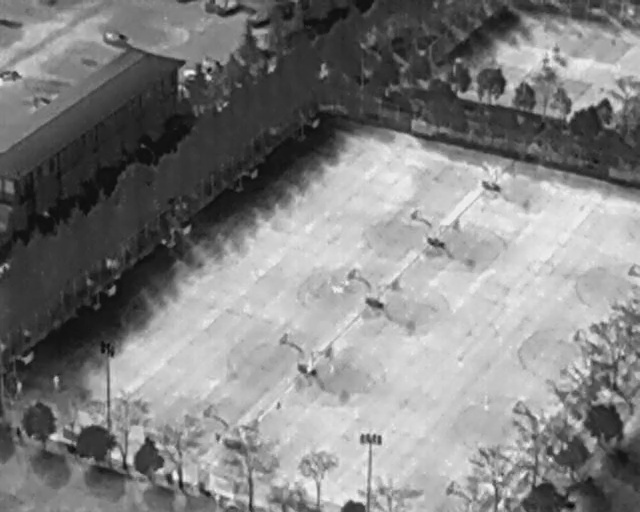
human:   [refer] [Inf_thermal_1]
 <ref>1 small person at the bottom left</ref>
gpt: <box>[[1, 74, 4, 76, 2]]</box>

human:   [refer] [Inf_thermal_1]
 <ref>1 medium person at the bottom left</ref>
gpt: <box>[[7, 73, 10, 75, 2]]</box>